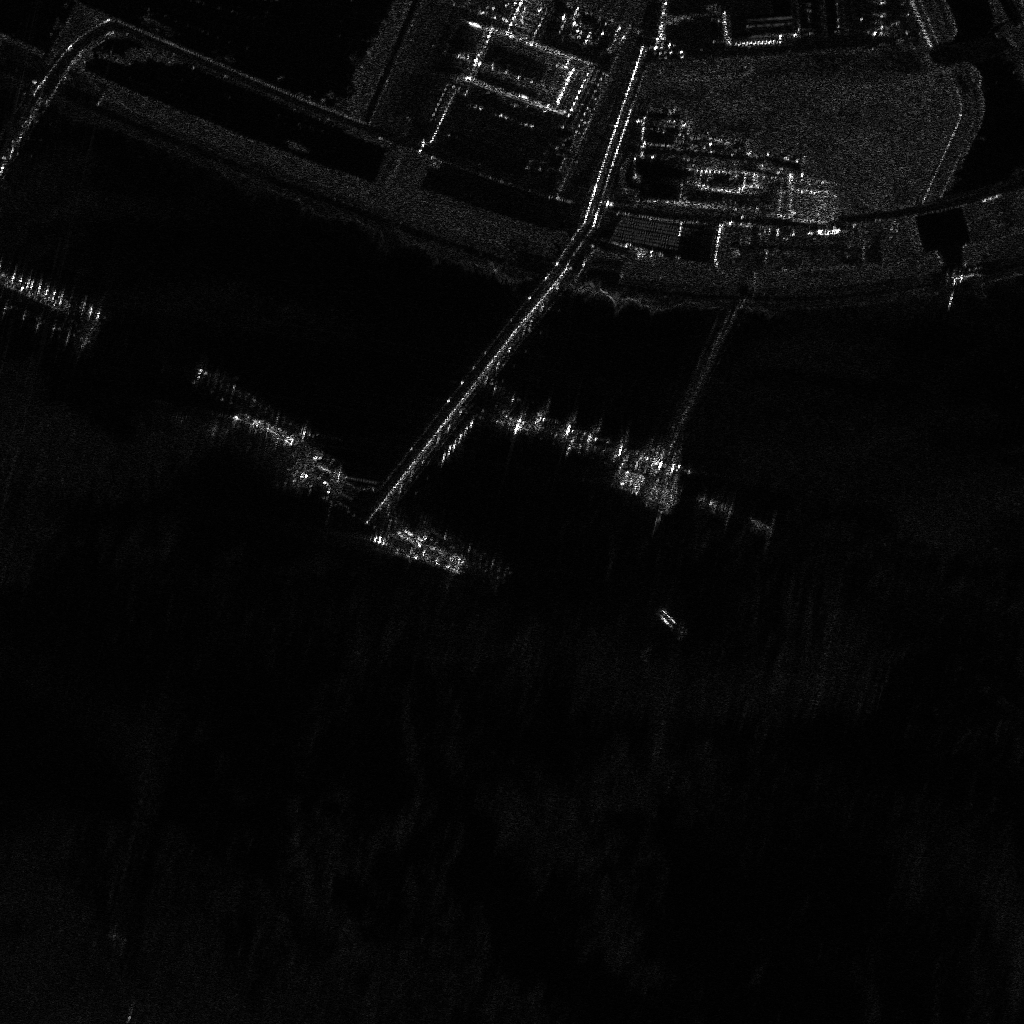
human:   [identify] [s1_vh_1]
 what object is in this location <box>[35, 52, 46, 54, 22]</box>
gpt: <ref>1 large container at the center</ref>